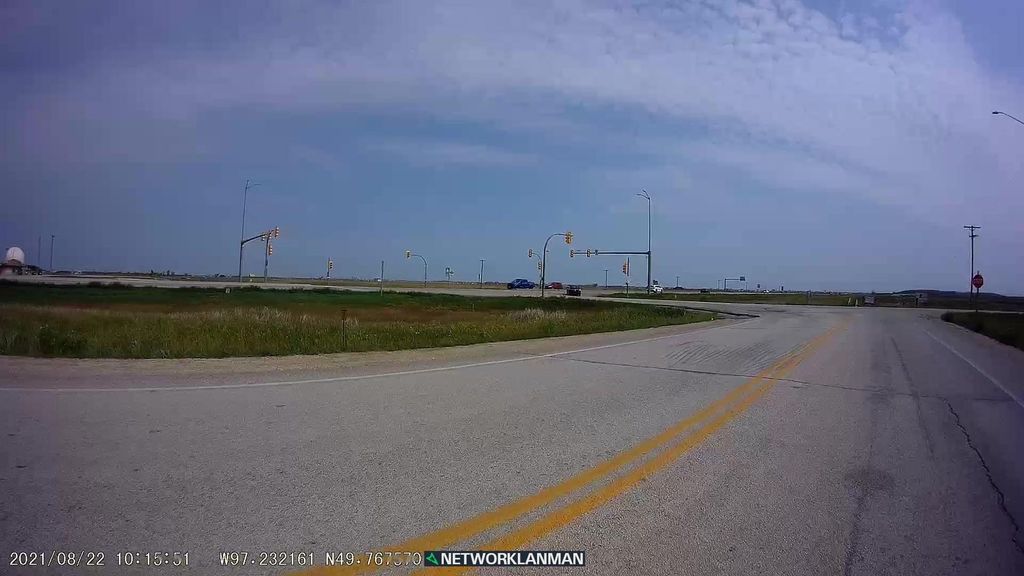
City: winnipeg